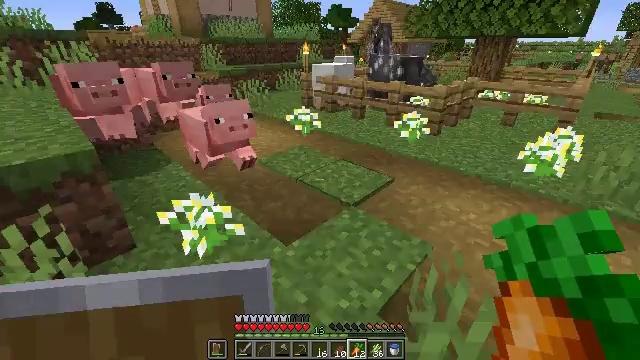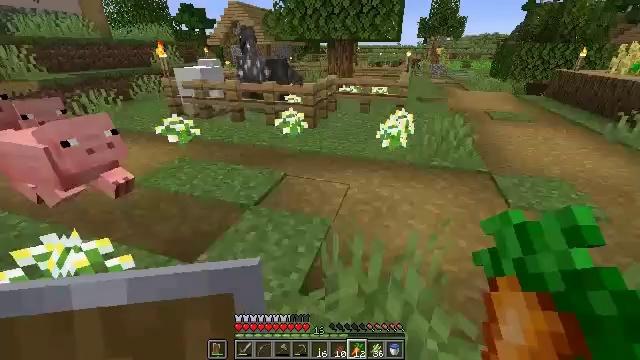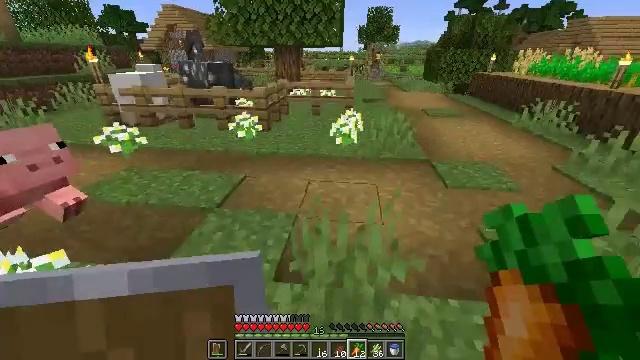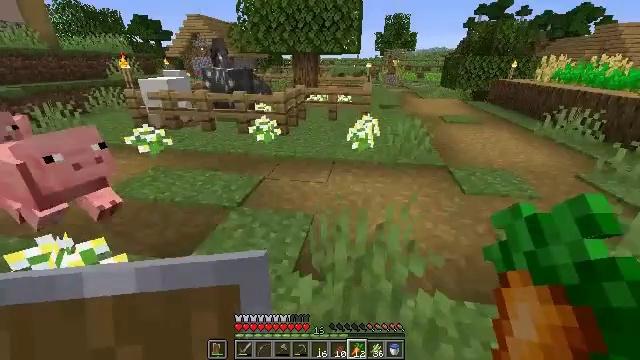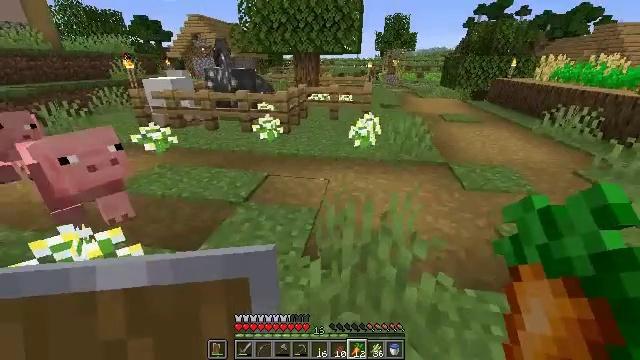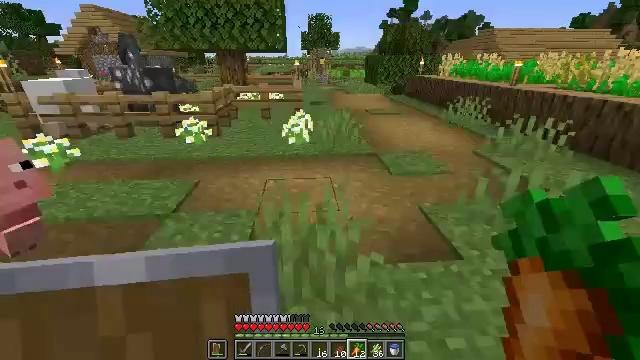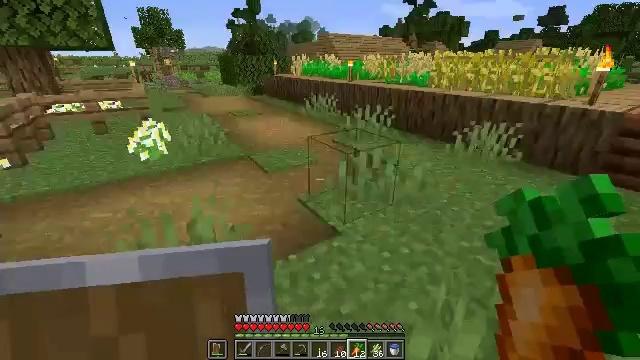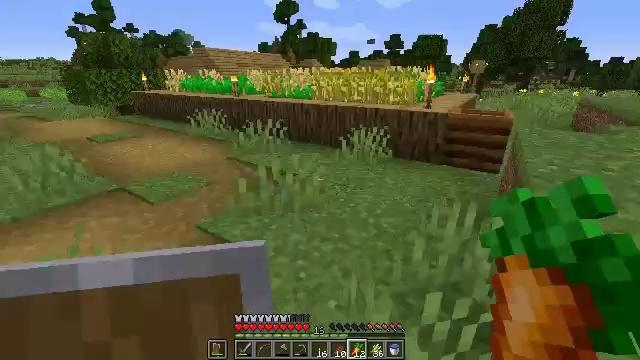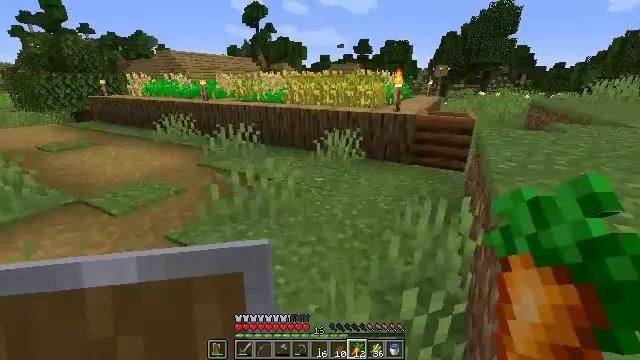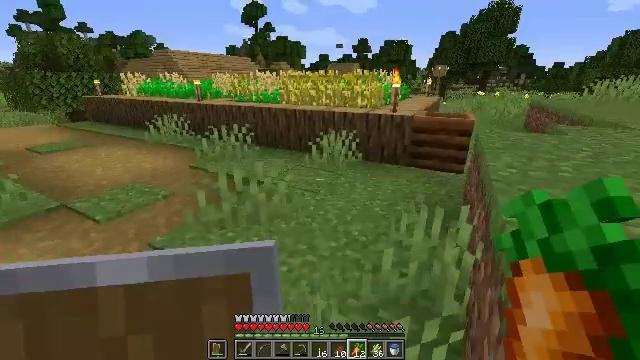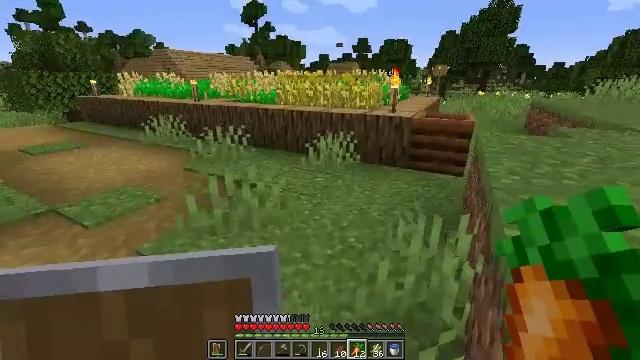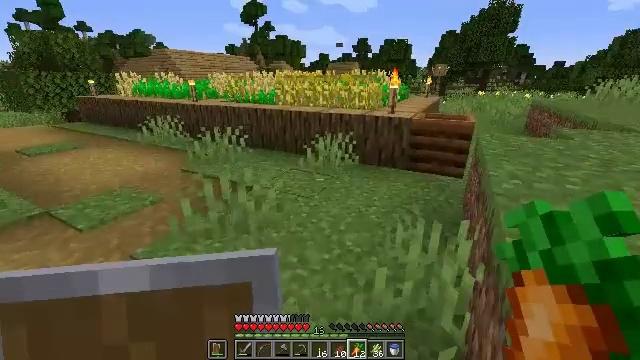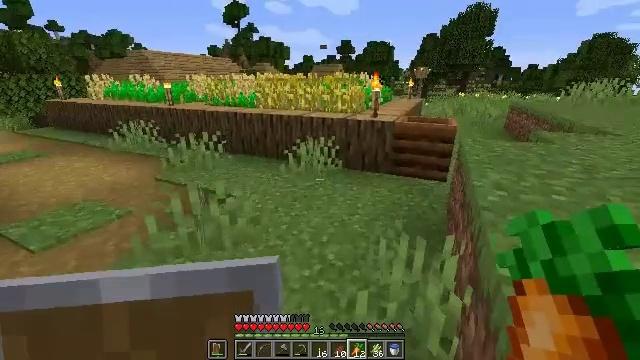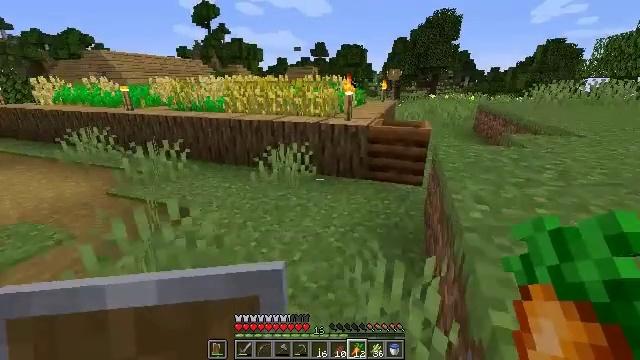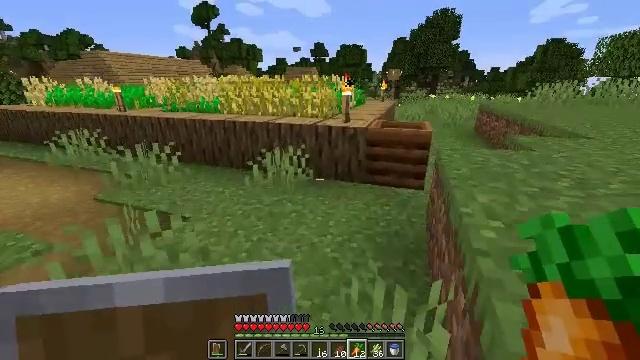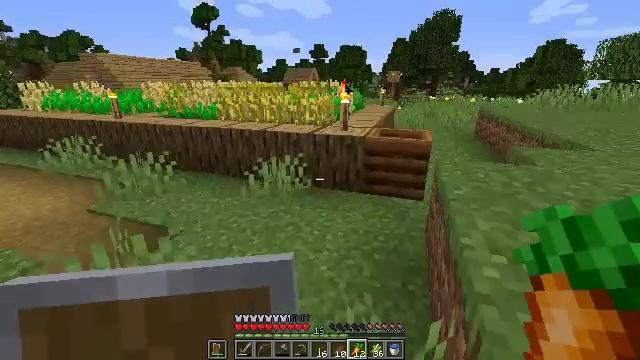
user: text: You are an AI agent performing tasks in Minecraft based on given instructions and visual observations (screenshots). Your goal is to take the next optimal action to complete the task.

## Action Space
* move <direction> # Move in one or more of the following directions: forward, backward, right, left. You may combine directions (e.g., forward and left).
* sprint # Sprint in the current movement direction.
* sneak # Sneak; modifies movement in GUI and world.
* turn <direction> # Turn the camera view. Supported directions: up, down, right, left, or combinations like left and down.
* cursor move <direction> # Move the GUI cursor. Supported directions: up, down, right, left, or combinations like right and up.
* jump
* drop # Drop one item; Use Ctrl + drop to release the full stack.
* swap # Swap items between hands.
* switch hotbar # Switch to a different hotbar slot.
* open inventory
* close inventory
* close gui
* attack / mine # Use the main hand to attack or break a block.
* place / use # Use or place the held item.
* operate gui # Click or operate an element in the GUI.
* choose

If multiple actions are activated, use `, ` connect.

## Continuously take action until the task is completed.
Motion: motion action
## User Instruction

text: Mine the fully grown carrots.
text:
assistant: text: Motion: move back and move left, turn right
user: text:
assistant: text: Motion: move back and move left, turn right
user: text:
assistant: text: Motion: move back, turn left and up
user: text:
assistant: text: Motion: move back
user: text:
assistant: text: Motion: move back and move right, turn right
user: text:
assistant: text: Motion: move back and move right, turn right
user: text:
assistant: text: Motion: move back and move right, turn right and up
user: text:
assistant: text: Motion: move right, turn right
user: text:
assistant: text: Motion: move forward and move right
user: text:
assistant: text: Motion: move forward and move right
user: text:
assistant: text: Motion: move forward and move right
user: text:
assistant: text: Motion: move forward and move right, turn right
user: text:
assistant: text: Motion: move forward and move right, turn right
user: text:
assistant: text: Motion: move forward and move right
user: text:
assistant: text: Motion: move forward and move right, jump
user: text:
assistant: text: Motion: move forward and move right, jump
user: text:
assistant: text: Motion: move forward and move right, jump
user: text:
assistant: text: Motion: move forward and move right
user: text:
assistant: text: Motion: move forward and move right, turn right
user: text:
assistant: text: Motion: move forward and move right, turn right
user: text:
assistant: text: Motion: move forward and move right, turn right
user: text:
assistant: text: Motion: move forward and move right
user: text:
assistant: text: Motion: move forward and move right
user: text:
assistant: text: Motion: move forward and move right
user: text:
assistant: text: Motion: move forward
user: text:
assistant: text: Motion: move forward
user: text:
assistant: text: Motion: move forward
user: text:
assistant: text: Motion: move forward, turn right
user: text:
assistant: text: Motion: move forward, turn up
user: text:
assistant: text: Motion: move forward, turn left